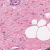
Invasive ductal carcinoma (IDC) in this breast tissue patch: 0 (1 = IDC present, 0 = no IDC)